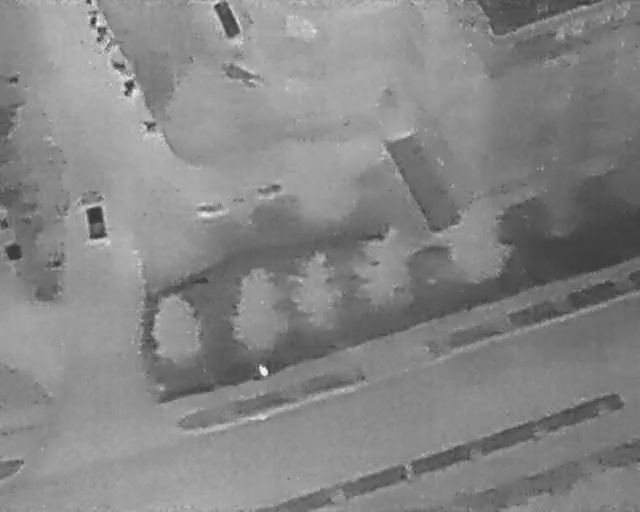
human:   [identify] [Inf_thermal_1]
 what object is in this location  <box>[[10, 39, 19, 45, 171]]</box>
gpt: <ref>1 medium car at the left</ref>